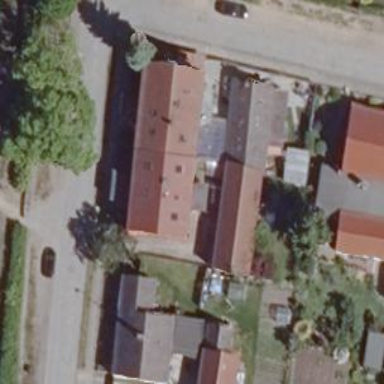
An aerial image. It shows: Veterinary facility.